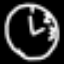
Label: clock